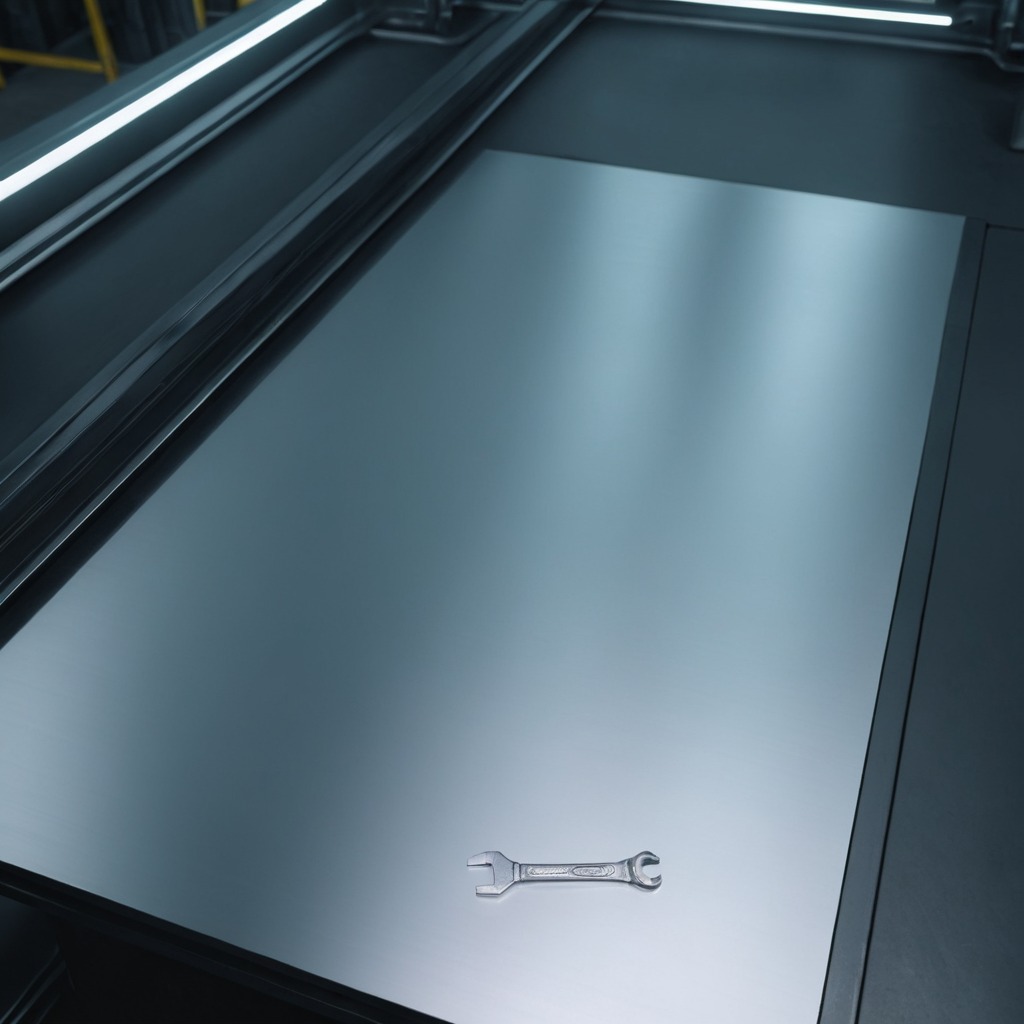
An wrench is lying on the metal table in the machine shop under fluorescent lights.